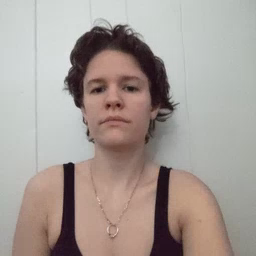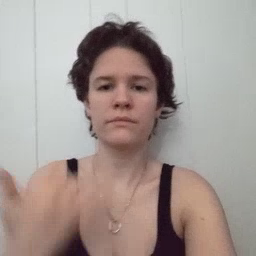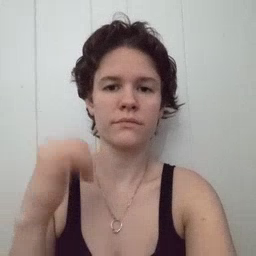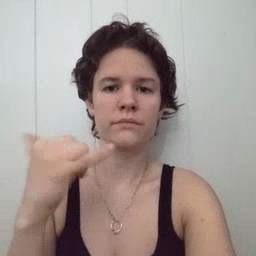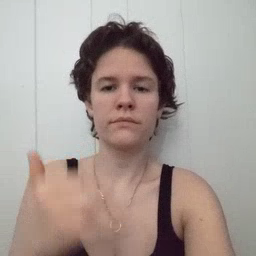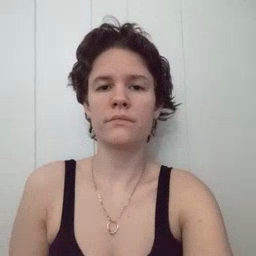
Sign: yellow